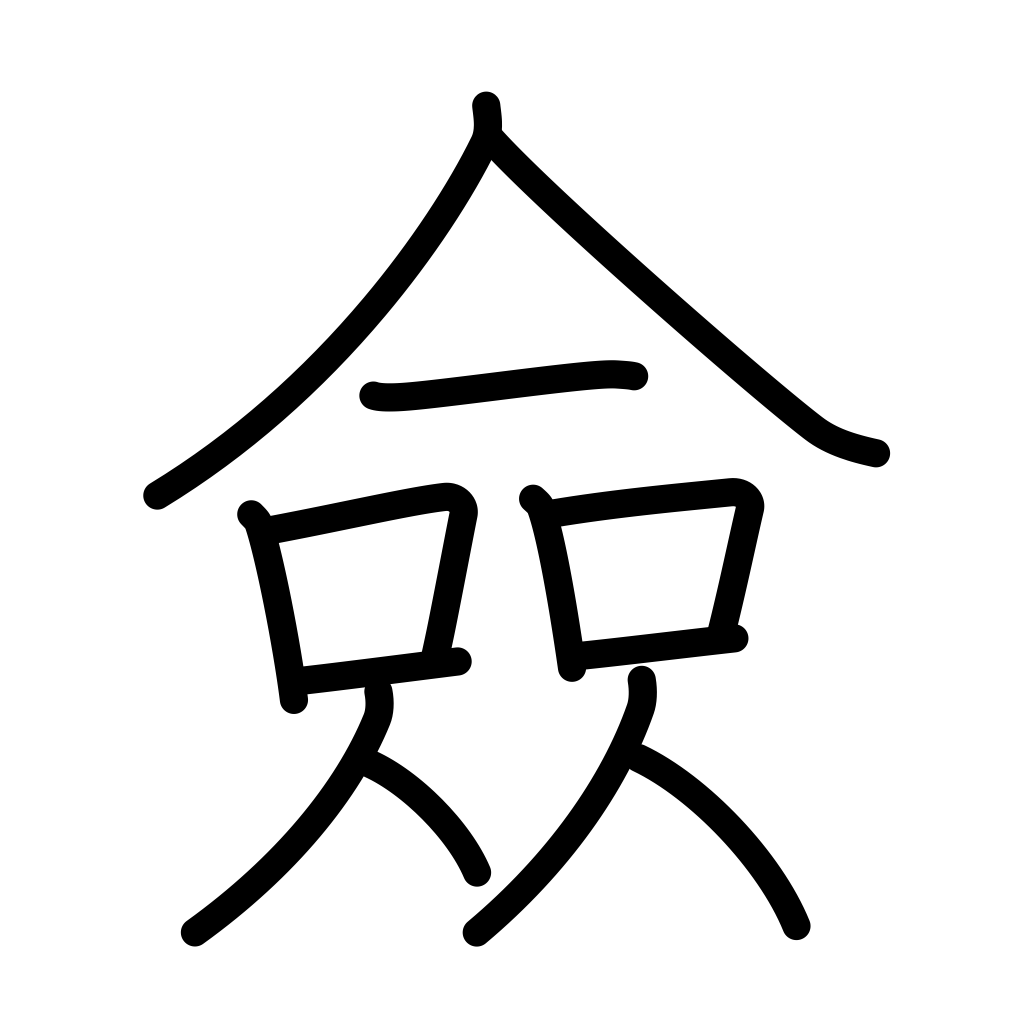
Meaning: all